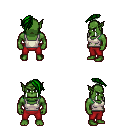
a pixel art fantasy rpg character, male body template, orc, green skin, white pirate shirt, red pants, green long mohawk hairstyle, four views (front, back, left, right), 2x2 character sprite sheet, small pixel art, hard edges, no anti-aliasing